Question: I'm using <URL>. Just putting a part of them out on the right and on the left side:

I've been trying using just CSS ('padding' and 'margin' negative with the 'owl-stage-outer') but obviously Javascript override them.
Here's my code so far:
'''
$('.owl-carousel').owlCarousel({
loop: true,
margin: 10,
nav: true,
responsive: {
0: {
items: 1
},
600: {
items: 3
}
}
})
'''
'''
.owl-carousel .item h4 {
color: #FFF;
font-weight: 400;
margin-top: 0em;
}
.owl-carousel .item {
height: 10em;
background: #4DC7A0;
padding: 1em;
}
.wrapper {
width: 40em;
}
'''
'''
<script src="//ajax.googleapis.com/ajax/libs/jquery/2.1.1/jquery.min.js"></script>
<link href="//cdnjs.cloudflare.com/ajax/libs/OwlCarousel2/2.2.1/assets/owl.carousel.min.css" rel="stylesheet" />
<script src="//cdnjs.cloudflare.com/ajax/libs/OwlCarousel2/2.2.1/owl.carousel.min.js"></script>
<div class="wrapper">
<div class="owl-carousel">
<div class="item">
<h4>1</h4>
</div>
<div class="item">
<h4>2</h4>
</div>
<div class="item">
<h4>3</h4>
</div>
<div class="item">
<h4>4</h4>
</div>
<div class="item">
<h4>5</h4>
</div>
<div class="item">
<h4>6</h4>
</div>
<div class="item">
<h4>7</h4>
</div>
<div class="item">
<h4>8</h4>
</div>
<div class="item">
<h4>9</h4>
</div>
<div class="item">
<h4>10</h4>
</div>
<div class="item">
<h4>11</h4>
</div>
<div class="item">
<h4>12</h4>
</div>
</div>
'''
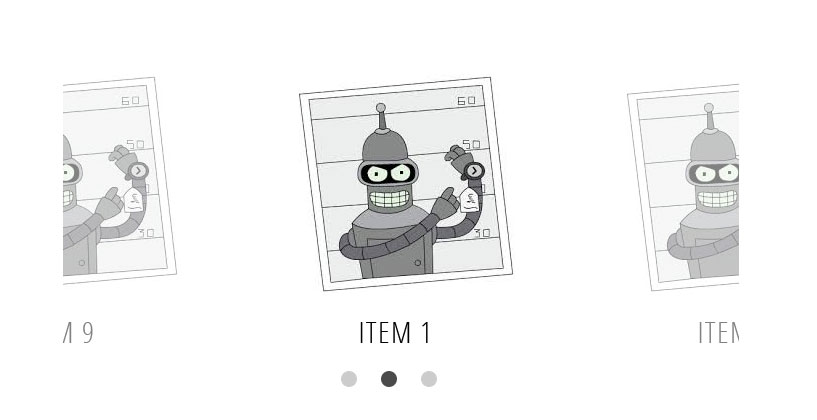
Answer: The easiest way to do this is by using <URL>. Demo below:
'''
$(function() {
$('.owl-carousel').owlCarousel({
margin: 10,
loop: true,
items: 1,
stagePadding: 100
});
});
'''
'''
<script src="//ajax.googleapis.com/ajax/libs/jquery/2.1.1/jquery.min.js"></script>
<link href="//cdnjs.cloudflare.com/ajax/libs/OwlCarousel2/2.2.1/assets/owl.carousel.min.css" rel="stylesheet" />
<script src="//cdnjs.cloudflare.com/ajax/libs/OwlCarousel2/2.2.1/owl.carousel.min.js"></script>
<div class="owl-carousel">
<div class="item"><img src="//placehold.it/350x150&text=1" /></div>
<div class="item"><img src="//placehold.it/350x150&text=2" /></div>
<div class="item"><img src="//placehold.it/350x150&text=3" /></div>
<div class="item"><img src="//placehold.it/350x150&text=4" /></div>
<div class="item"><img src="//placehold.it/350x150&text=5" /></div>
<div class="item"><img src="//placehold.it/350x150&text=6" /></div>
<div class="item"><img src="//placehold.it/350x150&text=7" /></div>
<div class="item"><img src="//placehold.it/350x150&text=8" /></div>
</div>
'''